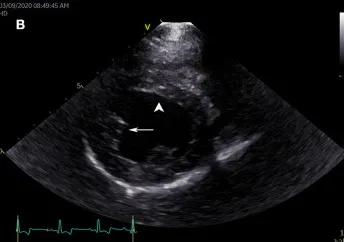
Transthoracic echocardiogram and electrocardiogram findings for puppy A4. (B) Repeat of puppy A4 echocardiogram at 1.5 years of age. The hyperechoic regions (white arrow and white arrow head) have resolved.
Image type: radiology (ultrasound)